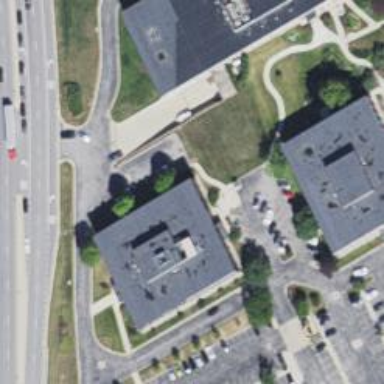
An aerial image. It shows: Office building housing bank.